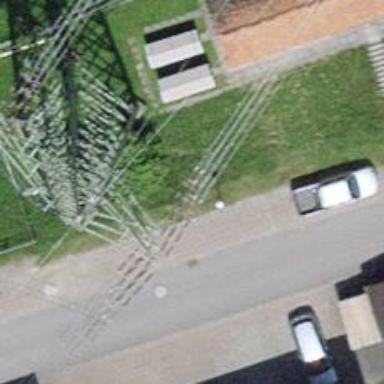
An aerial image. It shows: Power pole.